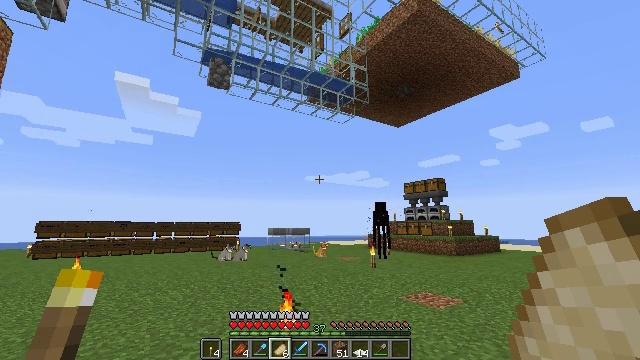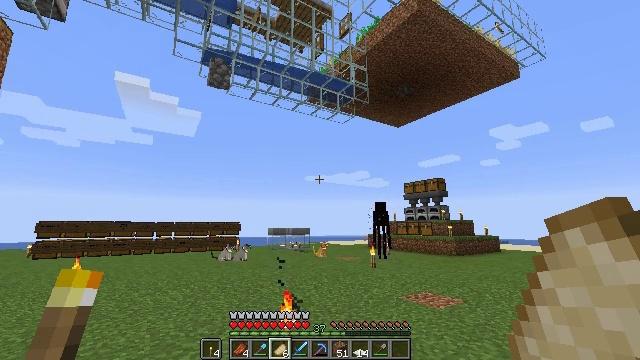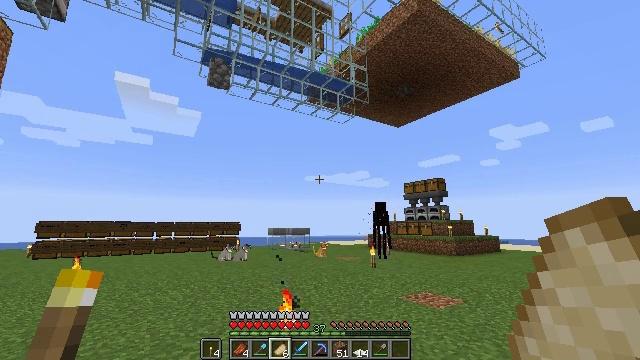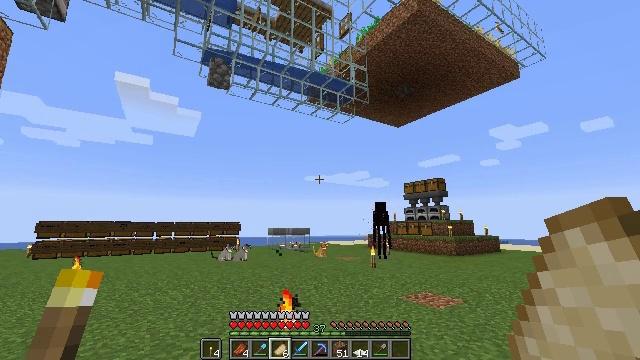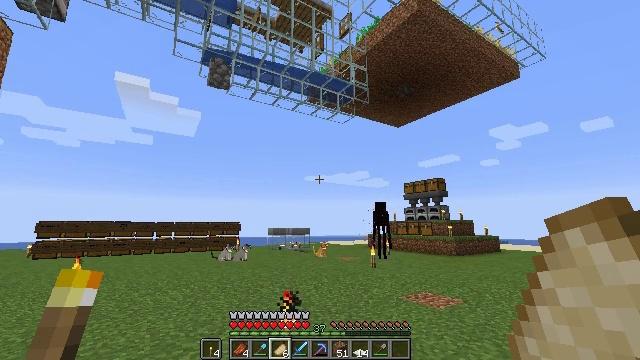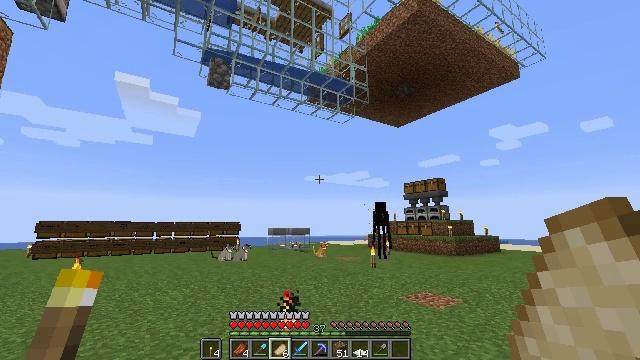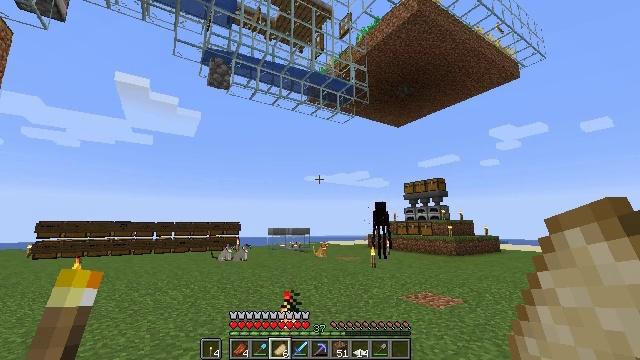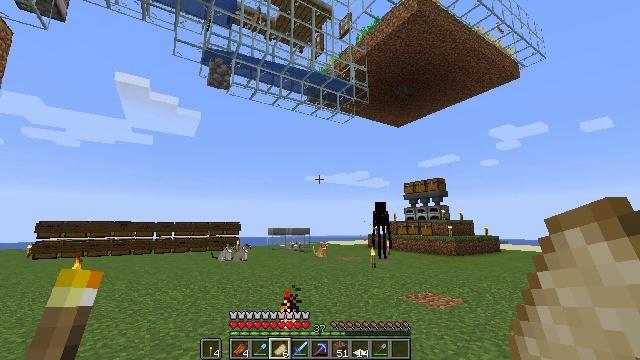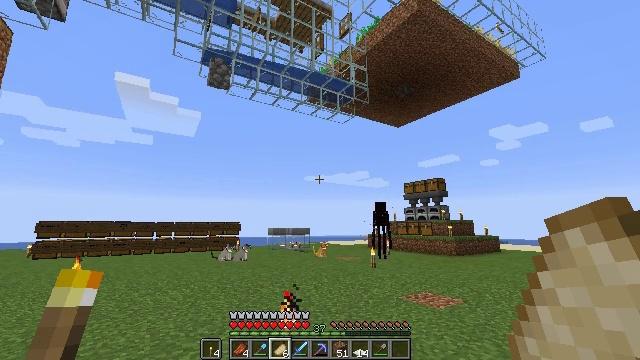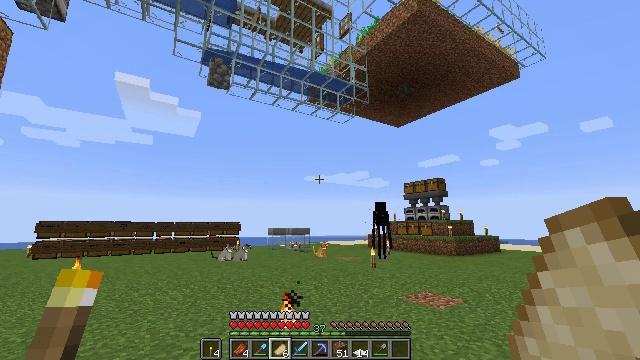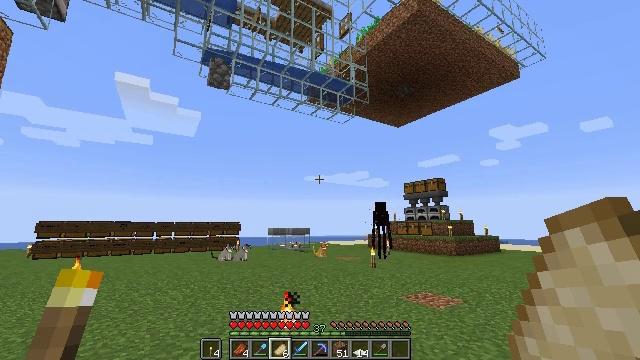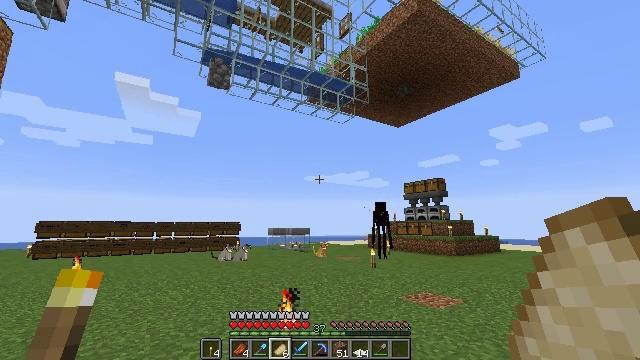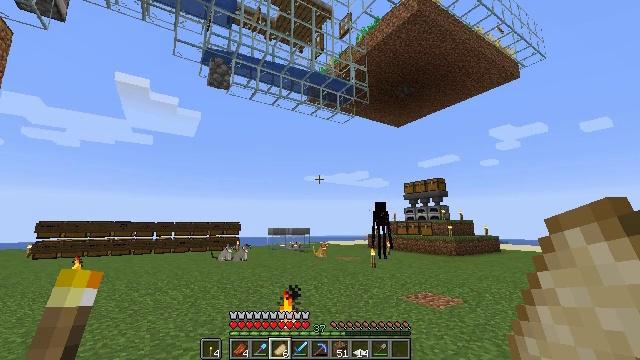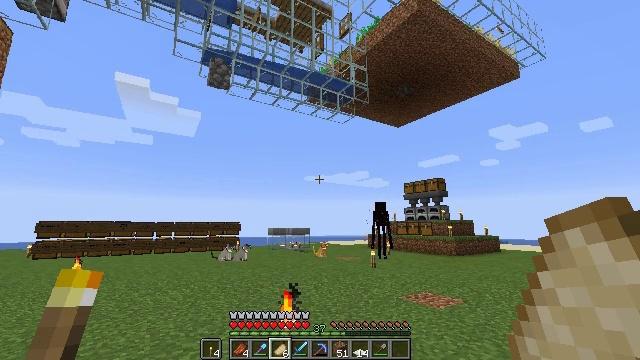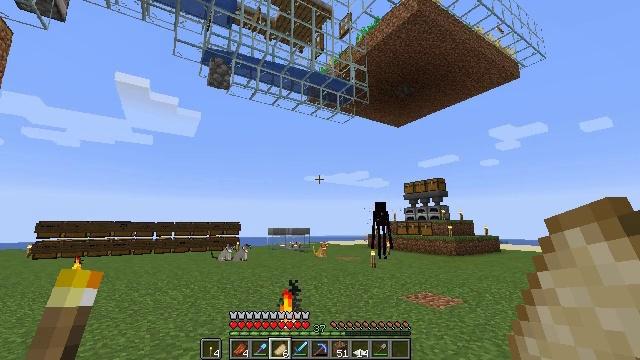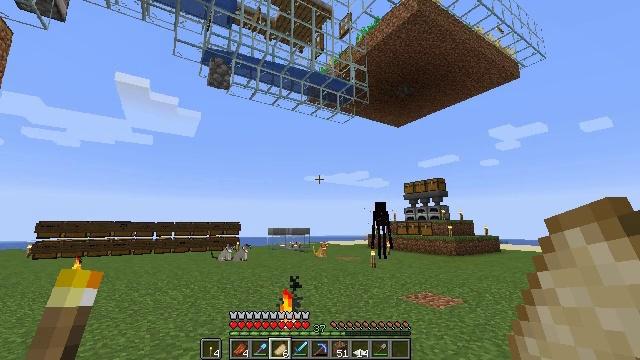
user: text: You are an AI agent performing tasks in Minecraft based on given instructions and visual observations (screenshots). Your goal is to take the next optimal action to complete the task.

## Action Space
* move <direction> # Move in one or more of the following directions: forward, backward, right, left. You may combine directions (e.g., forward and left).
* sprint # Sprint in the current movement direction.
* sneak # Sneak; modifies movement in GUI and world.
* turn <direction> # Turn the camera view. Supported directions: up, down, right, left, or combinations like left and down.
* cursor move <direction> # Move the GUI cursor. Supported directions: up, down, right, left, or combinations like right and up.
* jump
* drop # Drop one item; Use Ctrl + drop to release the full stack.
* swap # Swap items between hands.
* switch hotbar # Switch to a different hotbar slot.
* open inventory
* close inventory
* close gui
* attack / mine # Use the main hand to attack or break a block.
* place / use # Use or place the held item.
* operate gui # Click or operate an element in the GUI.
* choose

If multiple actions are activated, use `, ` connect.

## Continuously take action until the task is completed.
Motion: motion action
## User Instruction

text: Attack the smithing table to collect it.
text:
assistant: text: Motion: no_op
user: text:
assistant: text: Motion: no_op
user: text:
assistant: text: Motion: no_op
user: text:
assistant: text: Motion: no_op
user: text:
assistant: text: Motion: no_op
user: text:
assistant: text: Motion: no_op
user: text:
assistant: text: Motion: no_op
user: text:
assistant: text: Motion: no_op
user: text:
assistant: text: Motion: no_op
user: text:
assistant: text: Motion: no_op
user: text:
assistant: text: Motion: no_op
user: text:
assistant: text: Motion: no_op
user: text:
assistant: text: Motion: no_op
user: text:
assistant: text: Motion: no_op
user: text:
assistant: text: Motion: no_op
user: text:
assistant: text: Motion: no_op
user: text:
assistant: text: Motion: no_op
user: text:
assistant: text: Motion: no_op
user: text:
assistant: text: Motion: no_op
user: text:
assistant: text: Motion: no_op
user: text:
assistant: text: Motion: no_op
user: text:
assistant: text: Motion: no_op
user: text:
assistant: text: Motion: no_op
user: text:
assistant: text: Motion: no_op
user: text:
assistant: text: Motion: no_op
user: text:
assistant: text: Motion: no_op
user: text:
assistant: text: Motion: no_op
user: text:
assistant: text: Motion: no_op
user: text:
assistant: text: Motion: no_op
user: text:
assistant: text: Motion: no_op